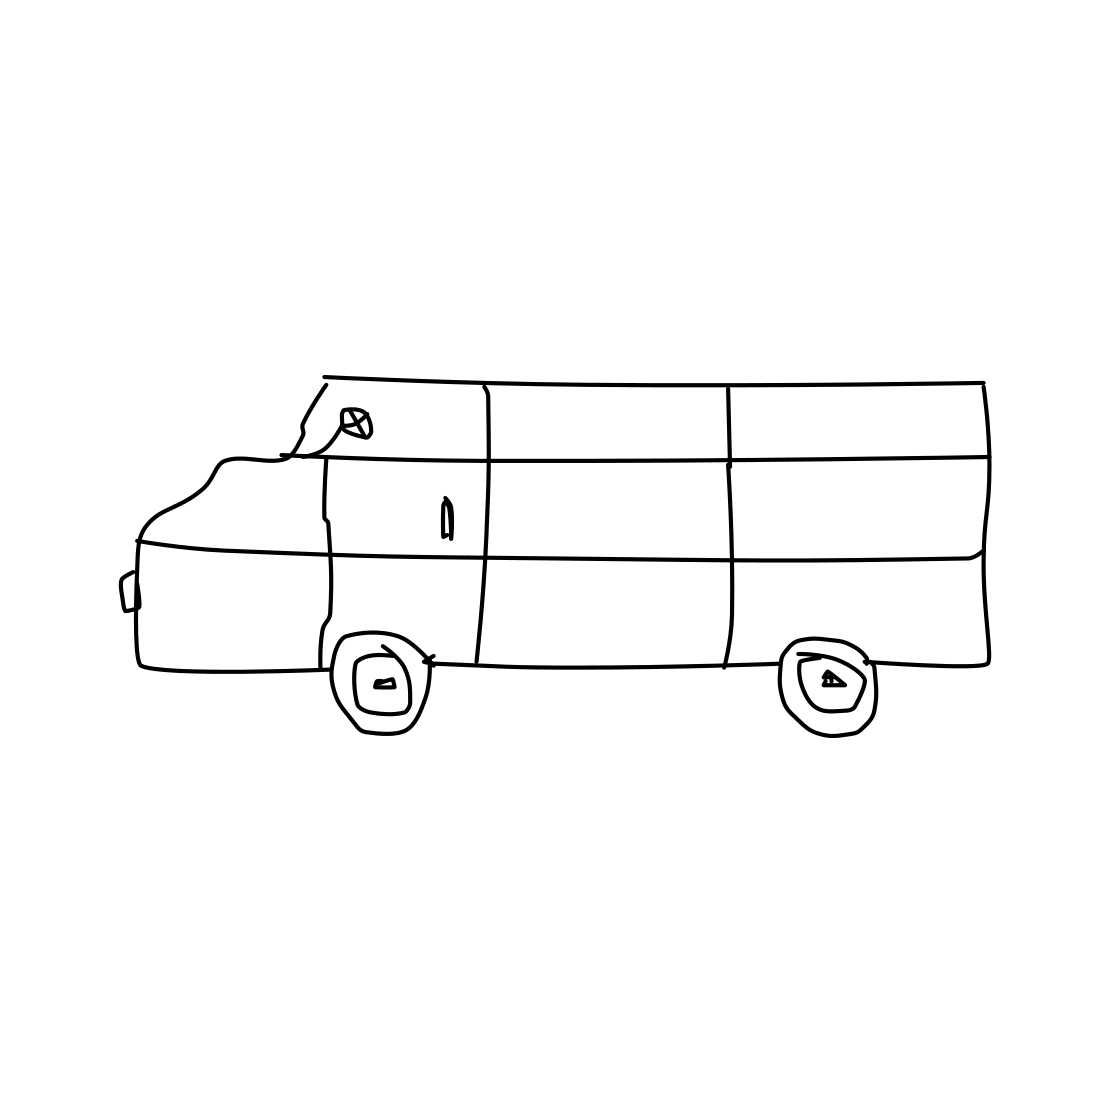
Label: van